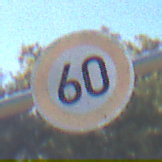
Verkehrszeichen: Geschwindigkeit60
Umgebung: Outdoor, Suburban
Tageszeit: MorningAfternoon
Wetter: PartlyCloudy
Licht: Natural
Jahreszeit: NotSpecified
Kontrast: HighContrast